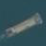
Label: Sand_carrier